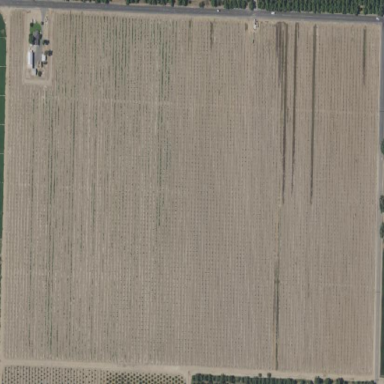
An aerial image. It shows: Vineyard where grapes are grown.